Interaction volume radius: 10 \u00c5
Interaction volume height: 15 \u00c5
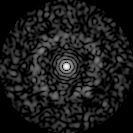
Disorder parameter: 0.8492